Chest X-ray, AP view. Patient: 26 years old, sex M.
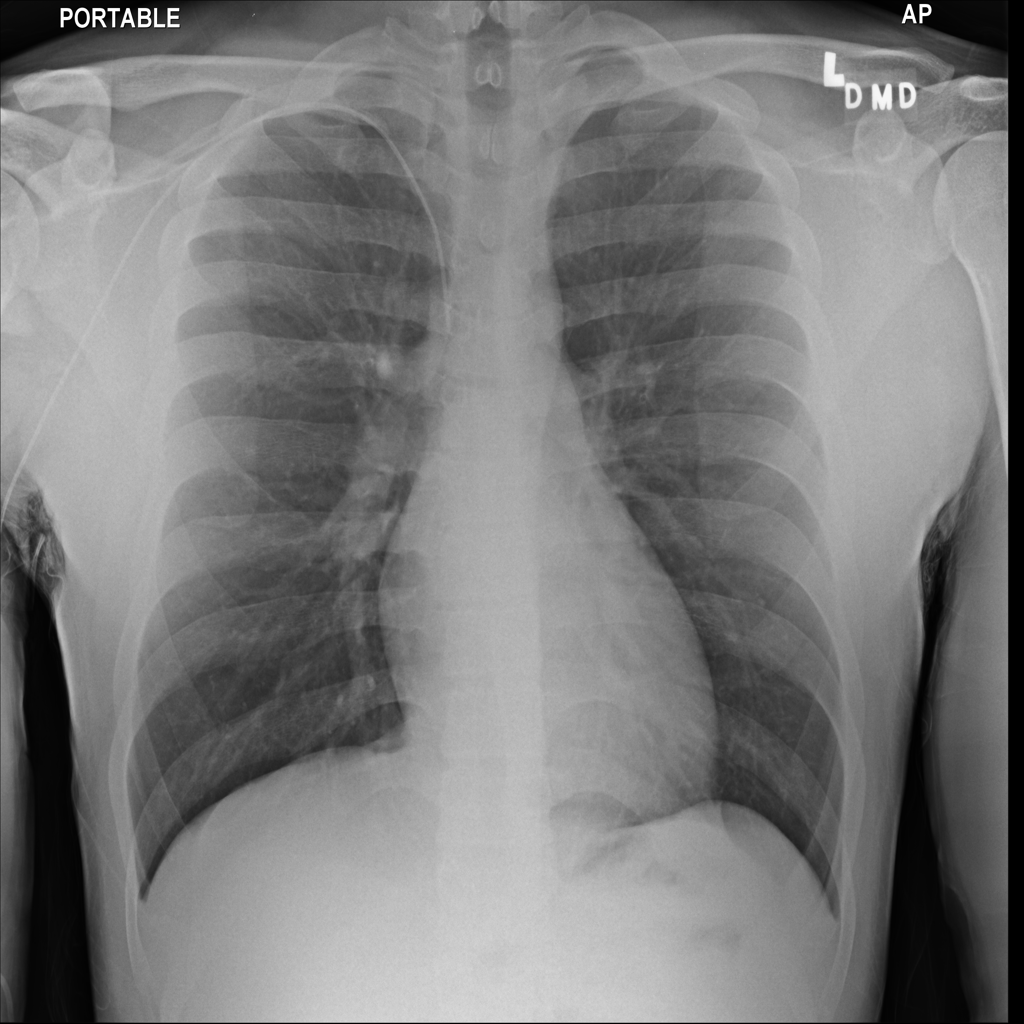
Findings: No Finding